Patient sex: M
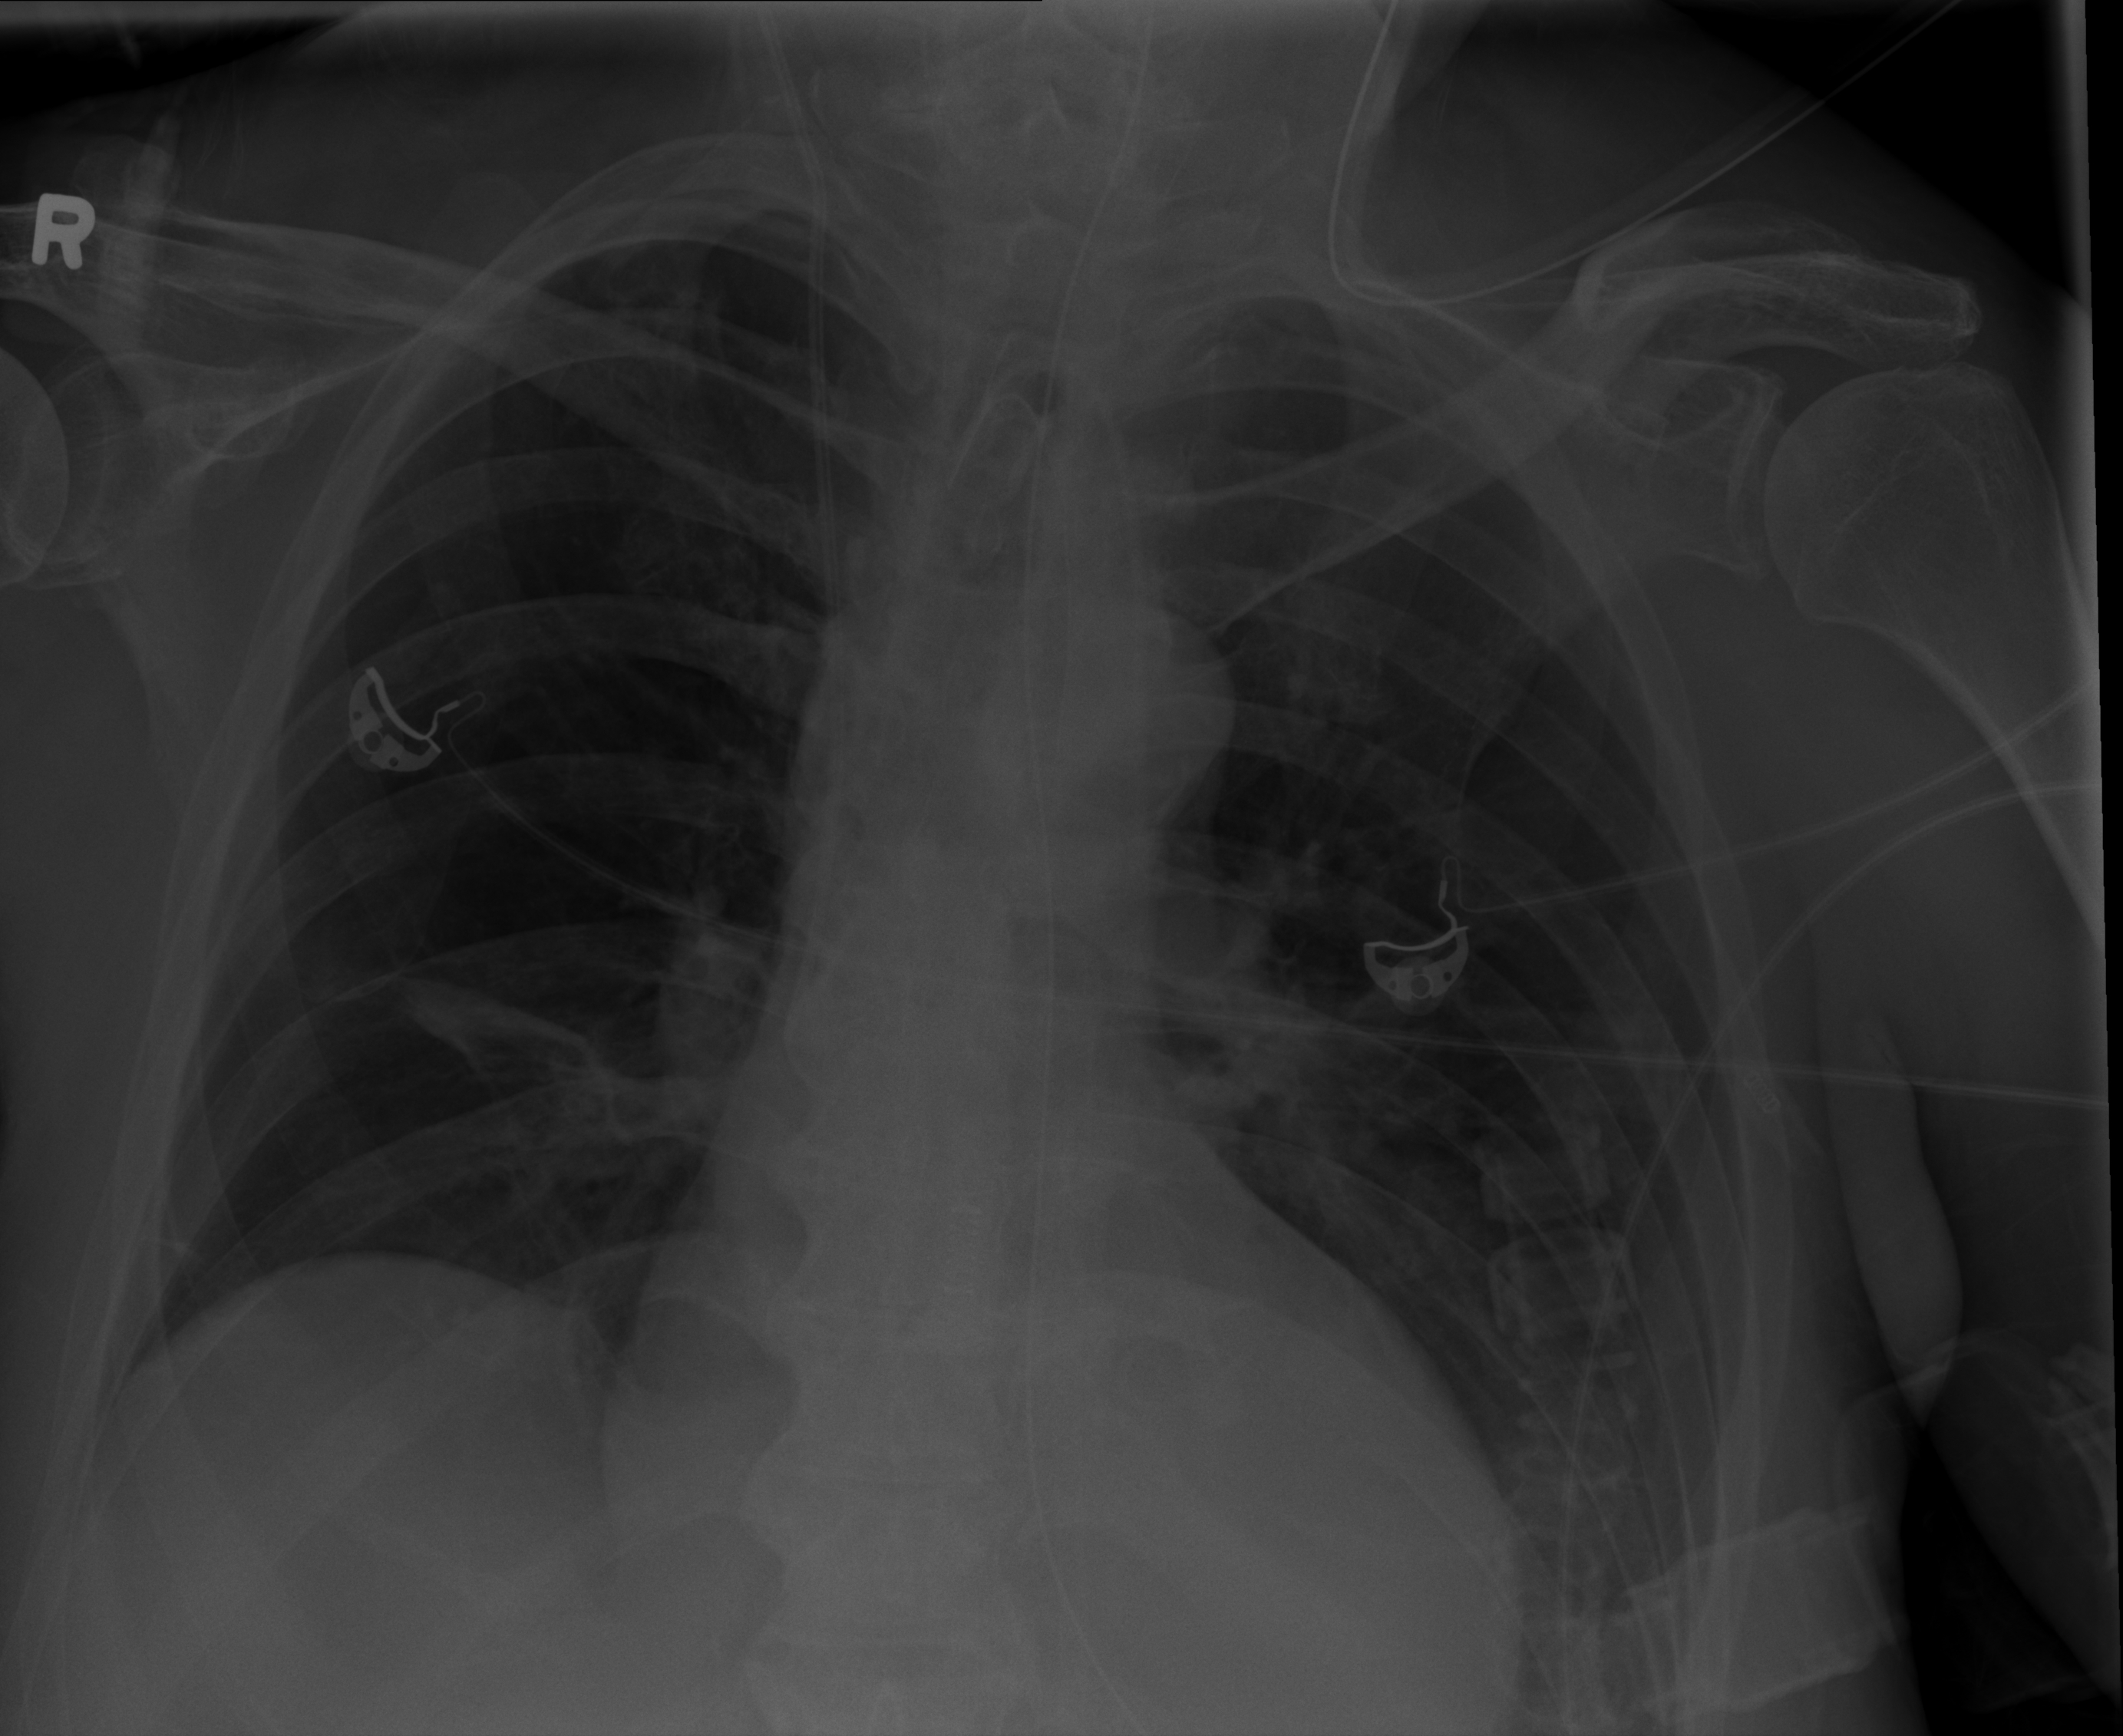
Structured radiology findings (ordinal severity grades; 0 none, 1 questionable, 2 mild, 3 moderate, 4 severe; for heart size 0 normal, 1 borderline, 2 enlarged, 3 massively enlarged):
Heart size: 0
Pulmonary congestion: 2
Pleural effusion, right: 0
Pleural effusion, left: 0
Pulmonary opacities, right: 1
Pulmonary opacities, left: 0
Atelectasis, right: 2
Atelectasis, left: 0